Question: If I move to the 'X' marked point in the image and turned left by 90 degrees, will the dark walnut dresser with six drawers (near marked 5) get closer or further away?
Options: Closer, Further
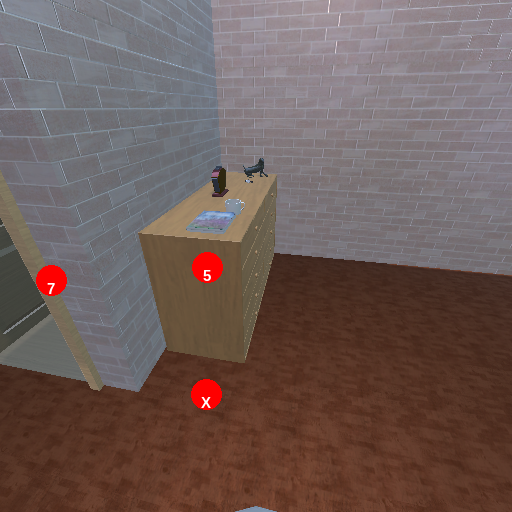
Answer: Closer